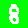
Digit: 8